Chest X-ray:
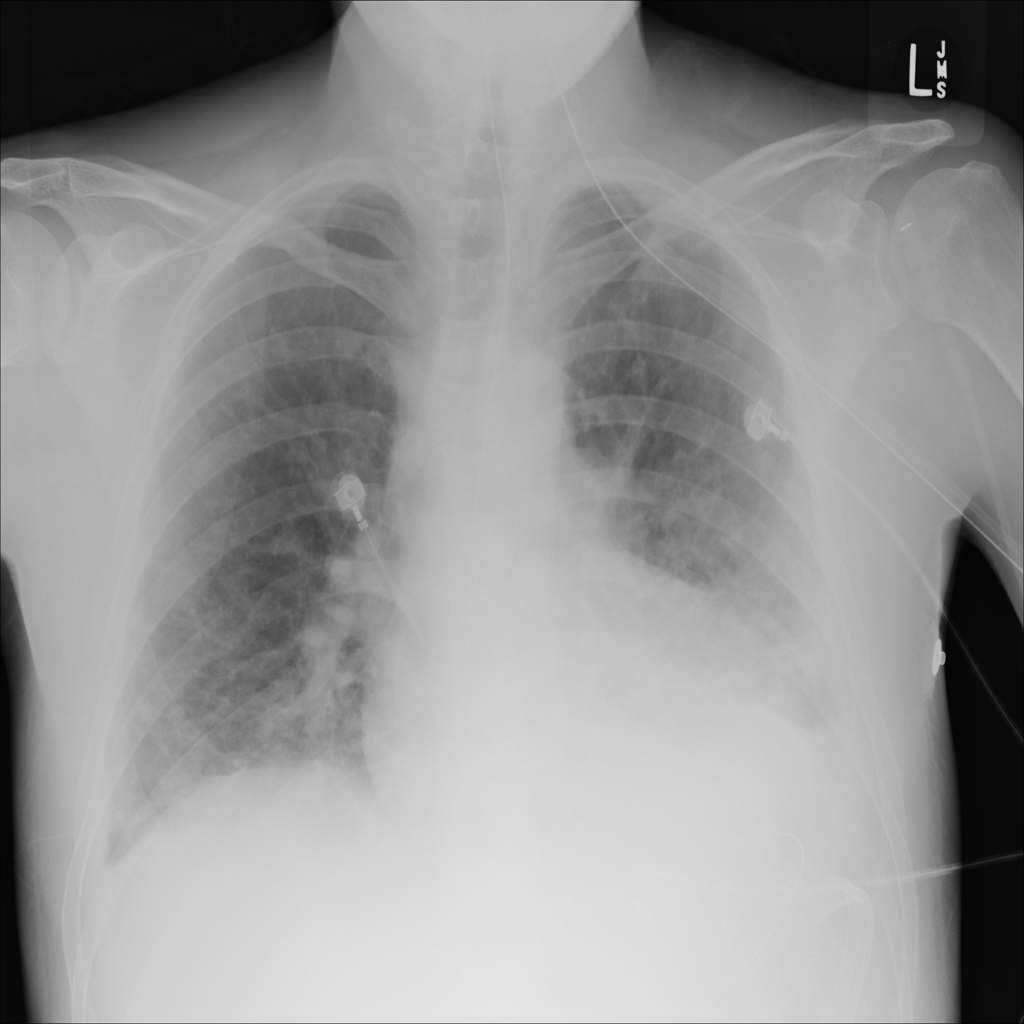
Findings: Consolidation, Effusion
No abnormal finding: no